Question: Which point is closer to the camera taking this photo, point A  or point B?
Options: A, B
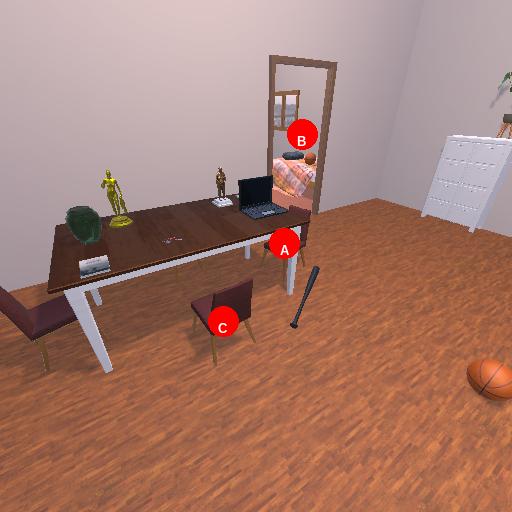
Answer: A